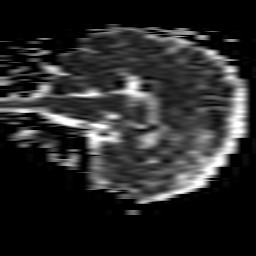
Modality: ADC
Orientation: sagittal
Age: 31
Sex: female
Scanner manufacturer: philips
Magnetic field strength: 1.5 T
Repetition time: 4.81 s
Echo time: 0.07764 s